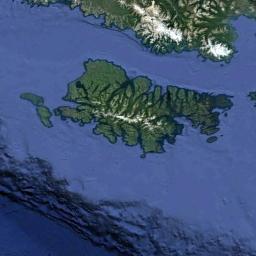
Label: island